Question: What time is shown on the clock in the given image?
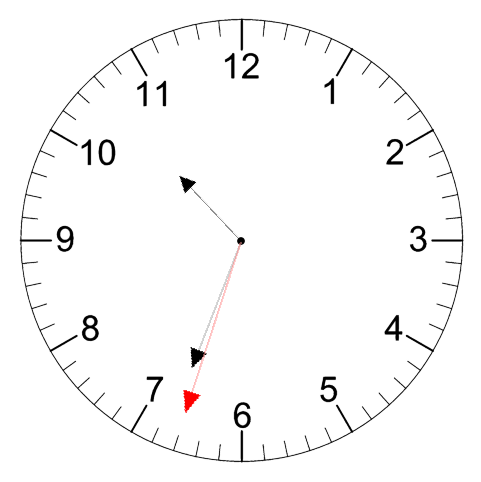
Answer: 10:33:33